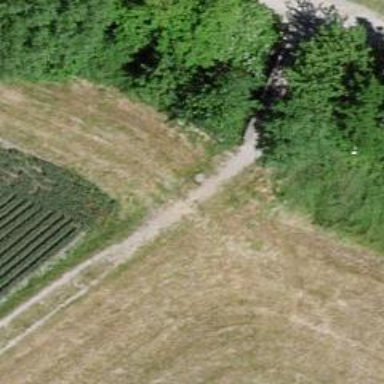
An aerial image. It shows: Footway on bridge.